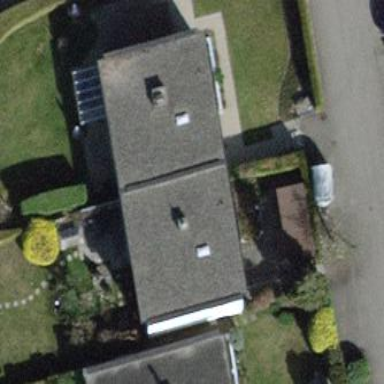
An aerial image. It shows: Semidetached house.